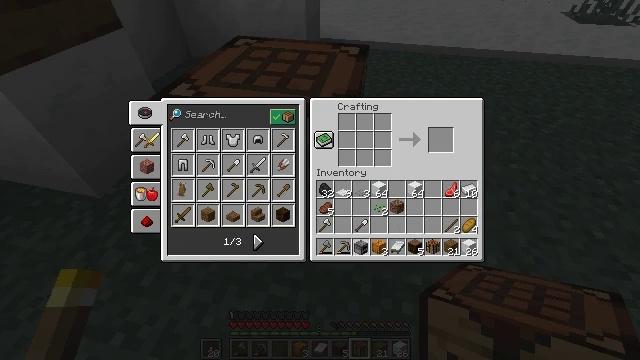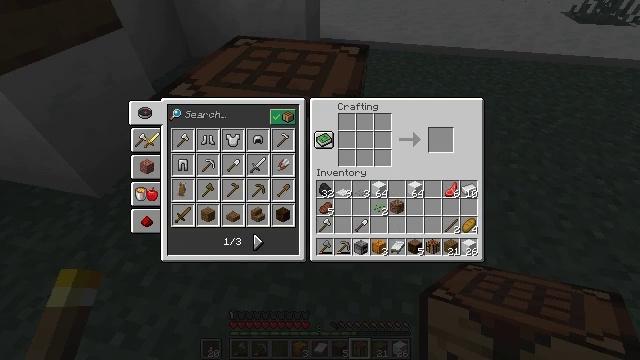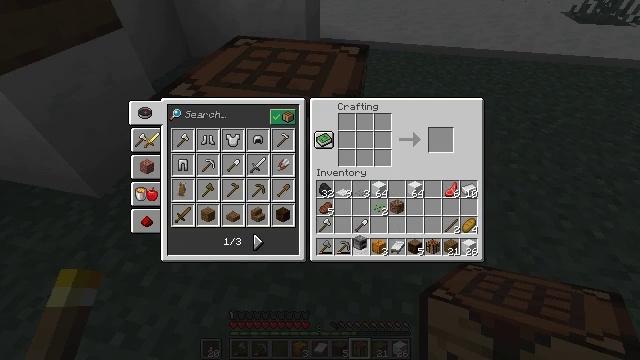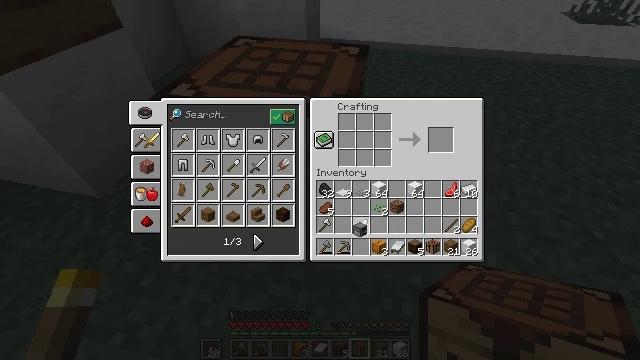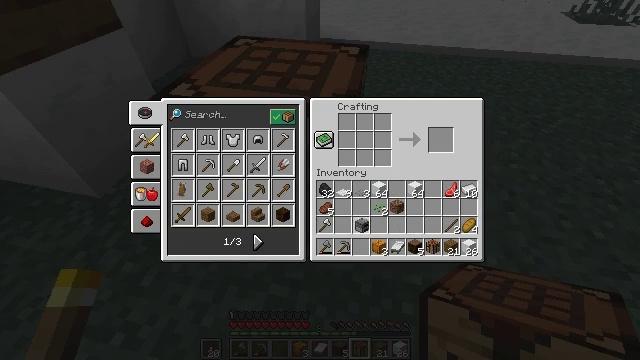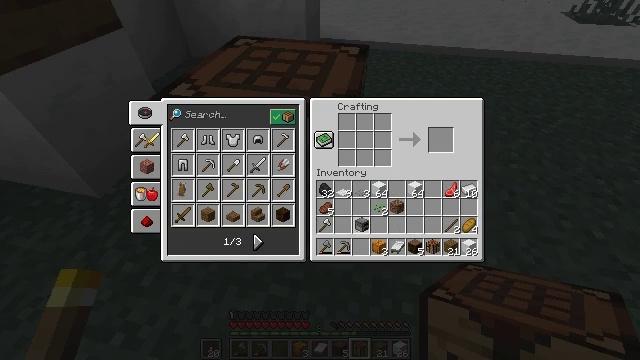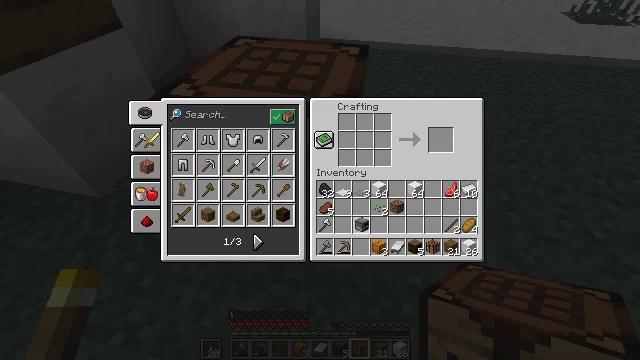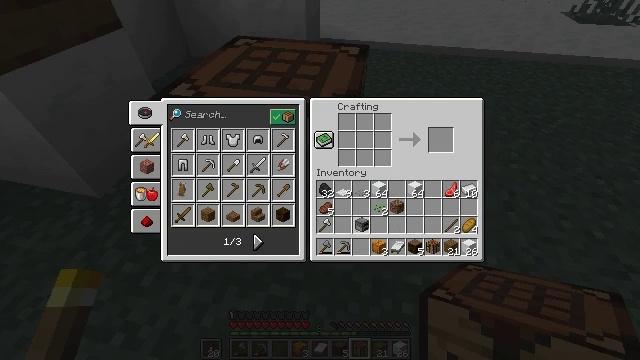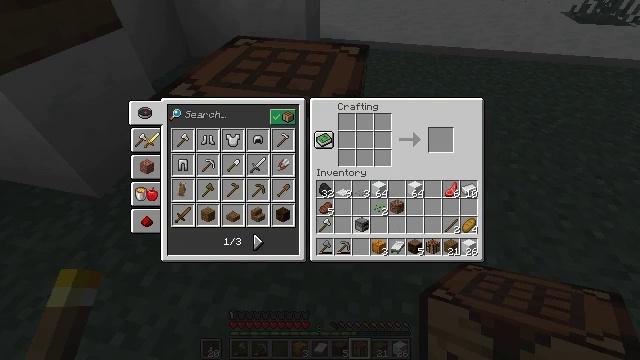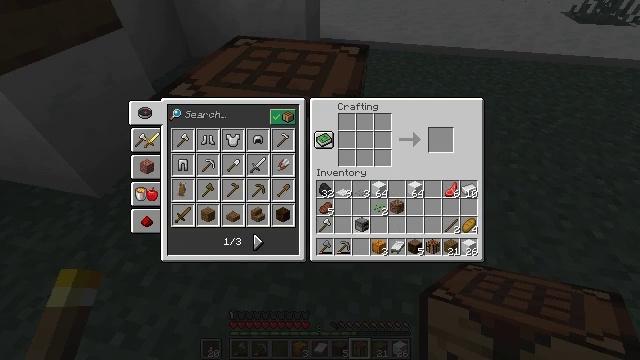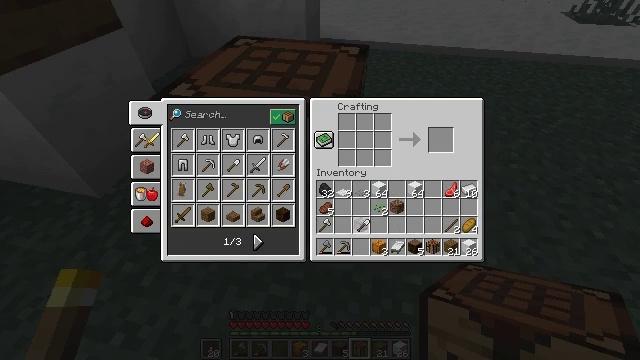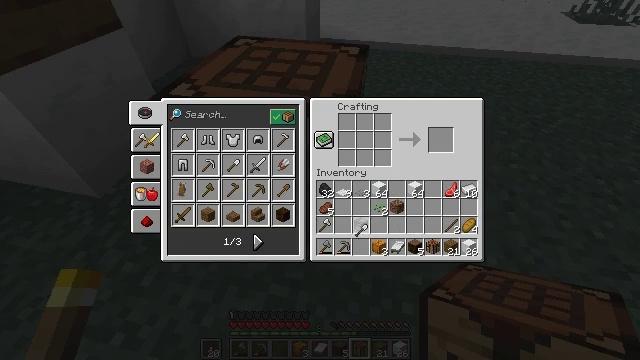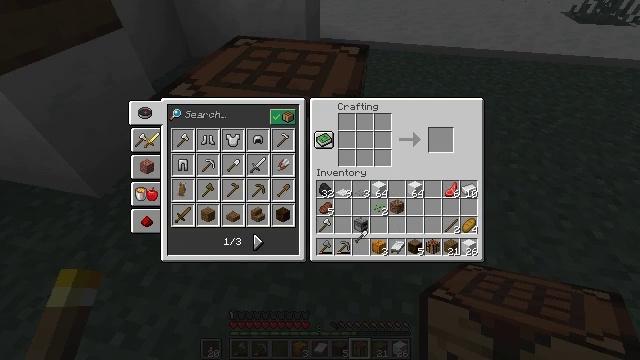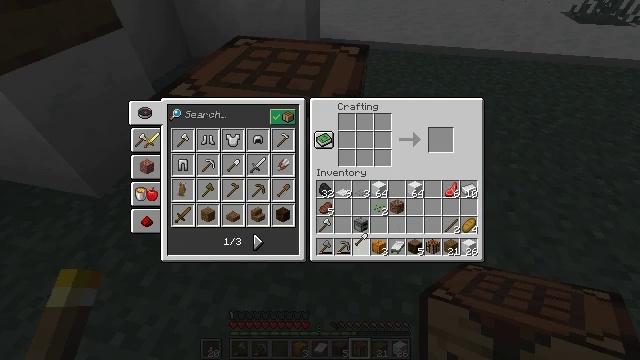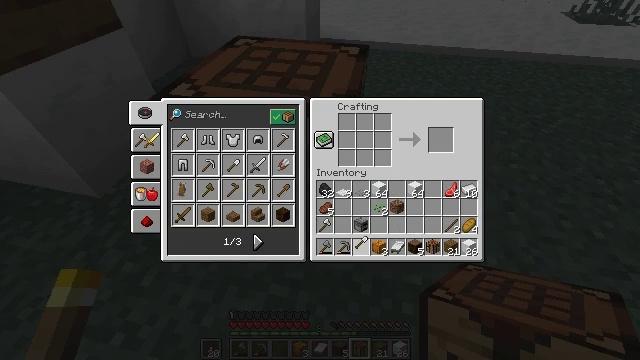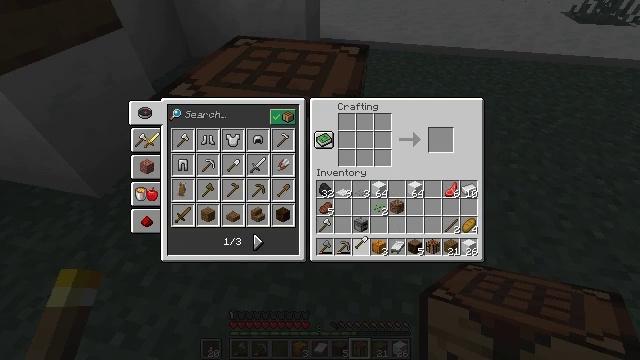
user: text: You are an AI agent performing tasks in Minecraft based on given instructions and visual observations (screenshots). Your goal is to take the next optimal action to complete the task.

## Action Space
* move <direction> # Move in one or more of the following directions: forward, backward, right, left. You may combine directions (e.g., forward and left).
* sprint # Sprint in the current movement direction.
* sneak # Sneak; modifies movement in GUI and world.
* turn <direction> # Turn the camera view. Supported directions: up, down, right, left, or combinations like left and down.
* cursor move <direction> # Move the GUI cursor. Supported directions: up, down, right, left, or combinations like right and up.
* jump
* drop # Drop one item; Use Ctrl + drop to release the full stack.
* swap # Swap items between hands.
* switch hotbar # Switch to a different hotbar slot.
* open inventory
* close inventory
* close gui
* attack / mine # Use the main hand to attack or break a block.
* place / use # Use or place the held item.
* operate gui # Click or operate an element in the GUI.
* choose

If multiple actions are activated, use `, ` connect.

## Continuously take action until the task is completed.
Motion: motion action
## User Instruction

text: Use snowballs to craft the snow.
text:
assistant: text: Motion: operate gui
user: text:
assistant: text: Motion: operate gui
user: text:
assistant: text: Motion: cursor move up
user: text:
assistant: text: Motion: no_op
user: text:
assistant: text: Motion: no_op
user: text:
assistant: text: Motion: no_op
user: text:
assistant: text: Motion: operate gui
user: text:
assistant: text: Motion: operate gui
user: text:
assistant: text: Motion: operate gui
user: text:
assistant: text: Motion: no_op
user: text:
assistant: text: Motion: no_op
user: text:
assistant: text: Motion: no_op
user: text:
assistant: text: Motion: no_op
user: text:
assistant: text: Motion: no_op
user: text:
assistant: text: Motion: no_op
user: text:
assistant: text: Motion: no_op
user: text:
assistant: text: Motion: operate gui
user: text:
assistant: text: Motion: operate gui
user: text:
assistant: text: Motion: operate gui
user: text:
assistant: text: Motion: no_op
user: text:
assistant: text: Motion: no_op
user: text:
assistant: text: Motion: cursor move left
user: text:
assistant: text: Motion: cursor move left
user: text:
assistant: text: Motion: cursor move left
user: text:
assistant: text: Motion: no_op
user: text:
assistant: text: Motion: no_op
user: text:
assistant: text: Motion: no_op
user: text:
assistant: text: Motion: no_op
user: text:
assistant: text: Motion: no_op
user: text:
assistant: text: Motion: no_op